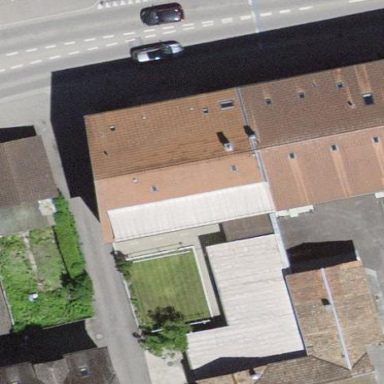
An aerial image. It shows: Residential building.